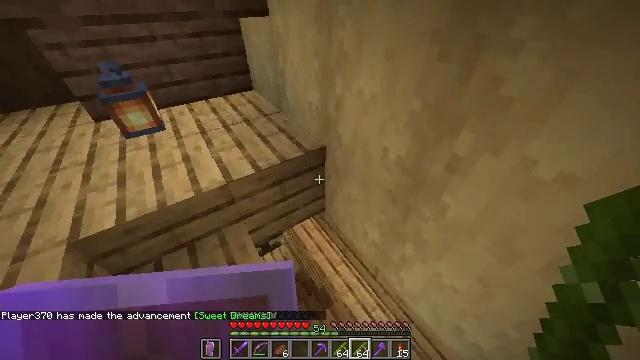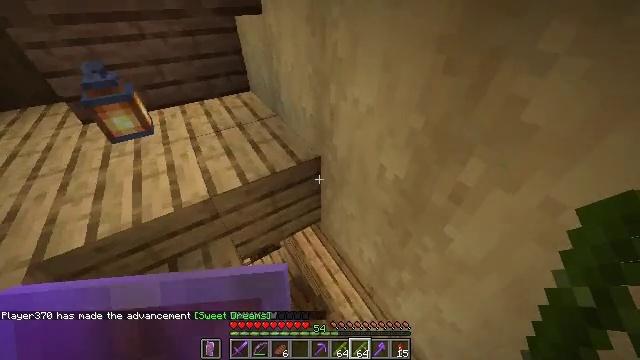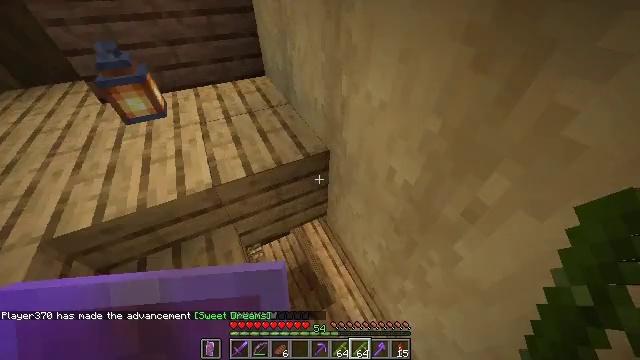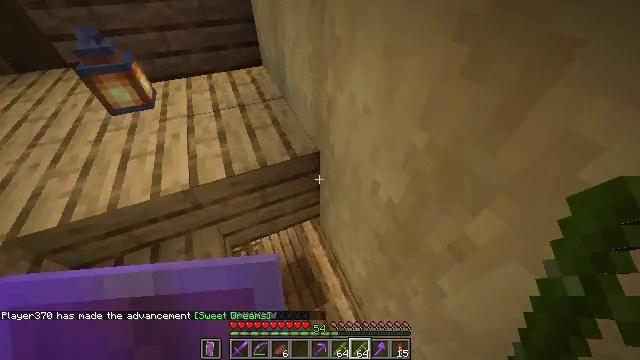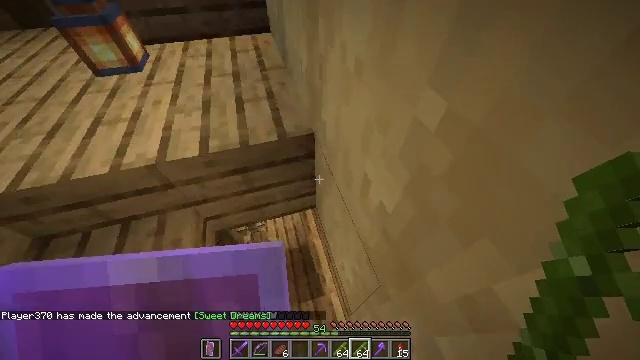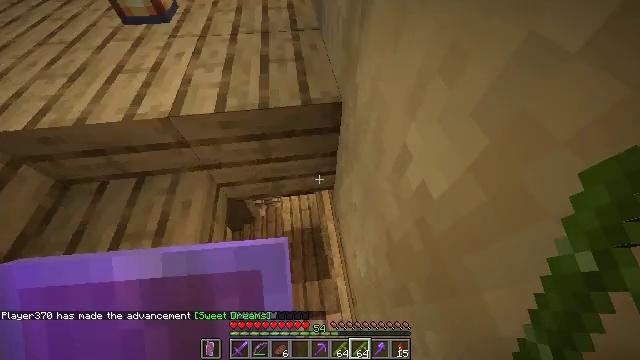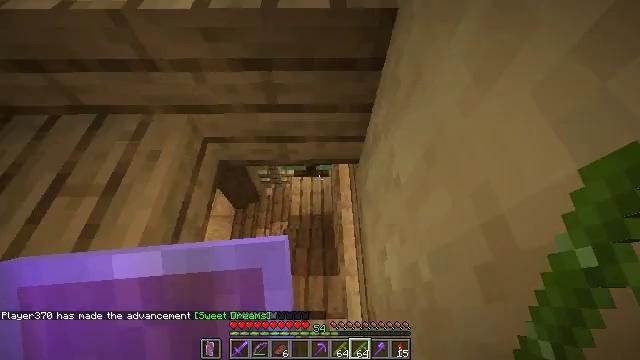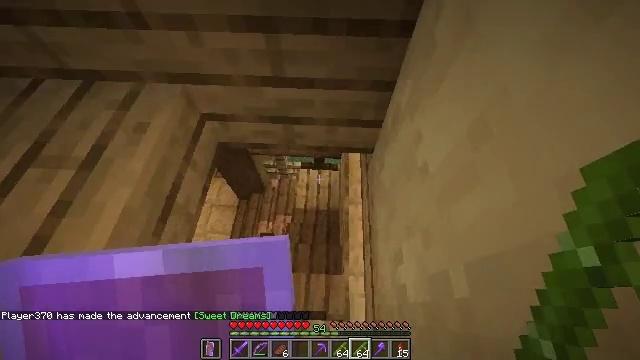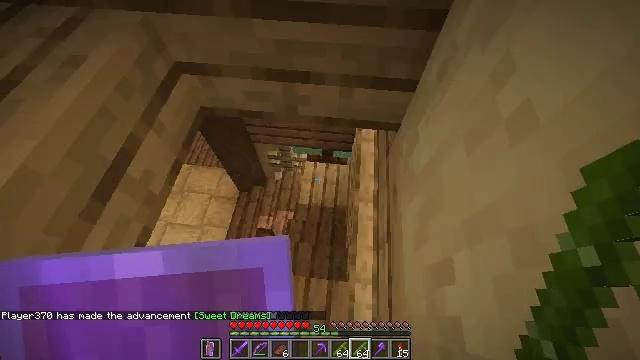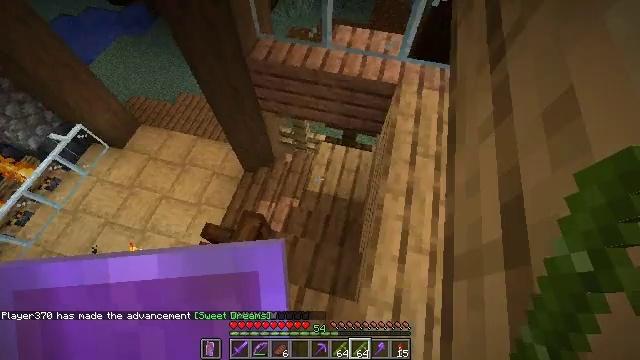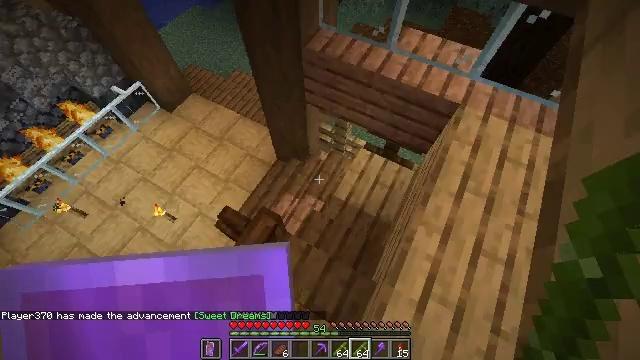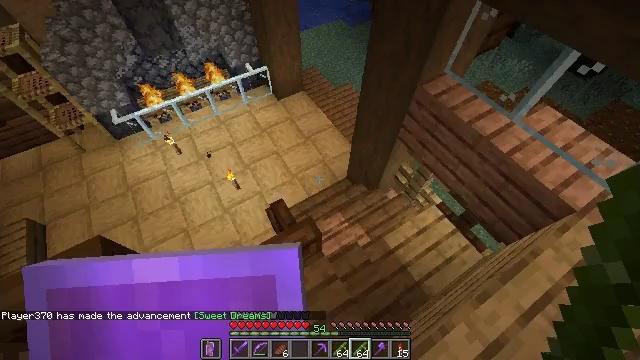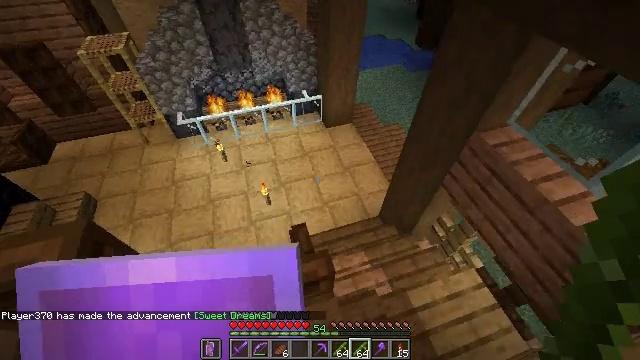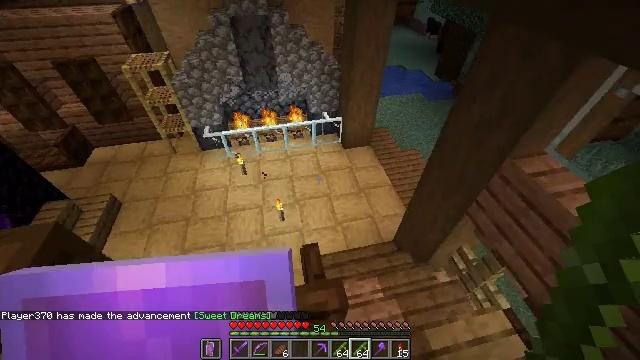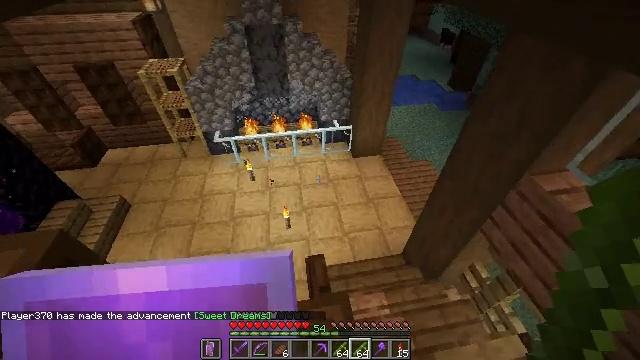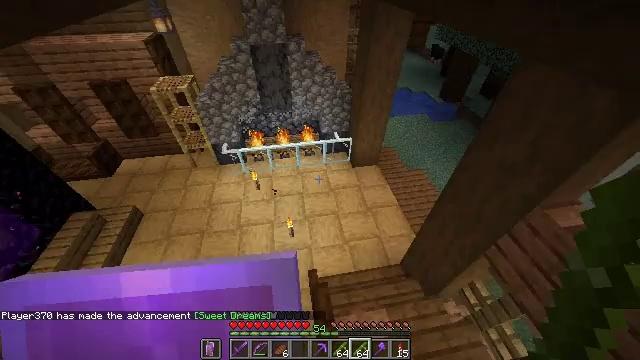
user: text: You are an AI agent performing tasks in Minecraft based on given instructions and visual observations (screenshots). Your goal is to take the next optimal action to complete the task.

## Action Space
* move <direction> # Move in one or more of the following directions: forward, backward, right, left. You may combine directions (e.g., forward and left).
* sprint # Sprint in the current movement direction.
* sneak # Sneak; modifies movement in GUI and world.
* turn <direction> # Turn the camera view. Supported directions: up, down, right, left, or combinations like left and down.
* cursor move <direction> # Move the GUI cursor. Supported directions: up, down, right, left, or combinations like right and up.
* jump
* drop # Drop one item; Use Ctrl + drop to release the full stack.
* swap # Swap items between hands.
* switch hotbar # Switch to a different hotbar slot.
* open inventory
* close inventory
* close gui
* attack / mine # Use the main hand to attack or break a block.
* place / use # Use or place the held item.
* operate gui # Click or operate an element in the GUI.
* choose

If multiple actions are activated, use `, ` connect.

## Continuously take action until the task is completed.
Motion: motion action
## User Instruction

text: Gather spruce log by chopping the tree.
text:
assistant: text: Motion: move forward and move right, sprint, turn left
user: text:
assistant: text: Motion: move forward and move right, sprint, turn left and down
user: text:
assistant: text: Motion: move forward and move right, sprint, turn left and down
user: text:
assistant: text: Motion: move forward and move right, sprint, turn left and down
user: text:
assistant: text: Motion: move forward and move right, sprint, turn left and down
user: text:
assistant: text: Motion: move forward and move right, sprint, turn left and down
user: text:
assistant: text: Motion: move forward and move right, sprint, turn left and down
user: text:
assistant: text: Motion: move forward and move right, sprint, turn left
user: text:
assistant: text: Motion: move forward, sprint, turn left
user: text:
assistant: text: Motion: move forward, sprint, turn left
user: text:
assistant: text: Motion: move forward, sprint, turn left and up
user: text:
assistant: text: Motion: move forward, sprint, turn left and up
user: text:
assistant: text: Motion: move forward, sprint, turn left and up
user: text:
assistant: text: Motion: move forward, sprint, turn left and up
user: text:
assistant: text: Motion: move forward, sprint
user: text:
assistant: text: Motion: move forward, sprint
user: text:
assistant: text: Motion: move forward, sprint
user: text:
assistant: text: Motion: move forward, sprint
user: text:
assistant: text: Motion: move forward, sprint, turn left and up
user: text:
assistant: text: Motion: move forward, sprint, turn left and up
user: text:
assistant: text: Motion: move forward, sprint, turn left and up
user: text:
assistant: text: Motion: move forward, sprint, turn left
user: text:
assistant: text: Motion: move forward, sprint, turn left and down
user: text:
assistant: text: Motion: move forward, sprint
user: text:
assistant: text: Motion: move forward, sprint
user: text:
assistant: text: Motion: move forward, sprint
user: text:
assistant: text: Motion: move forward, sprint, turn right and up
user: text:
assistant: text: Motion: move forward, sprint, turn right and up
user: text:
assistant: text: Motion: move forward, sprint, turn right and up
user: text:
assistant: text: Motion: move forward, sprint, turn right and up